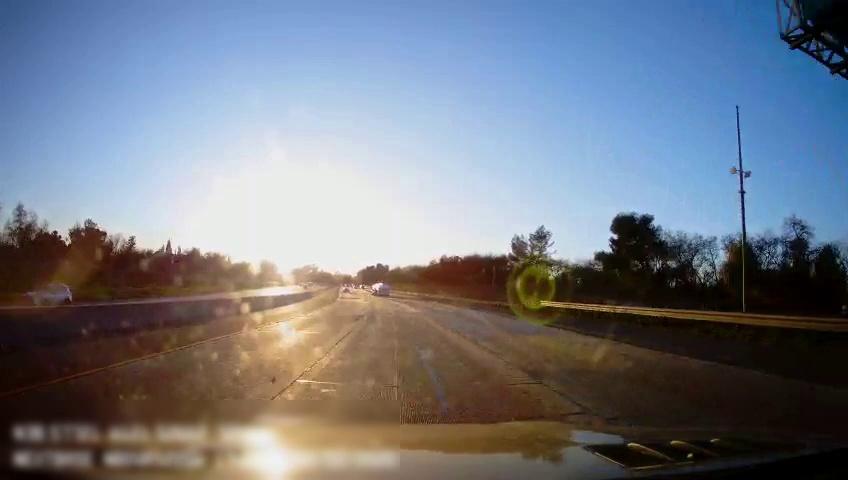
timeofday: Day
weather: Sunny
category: Drivable Space
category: Drivable Space
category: Vehicles | Truck
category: Vehicles | SUV
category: Lanes | Current Lane
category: Lanes | Current Lane
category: Lanes | Alternate Lane
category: Lanes | Alternate Lane
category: Traffic | Signs